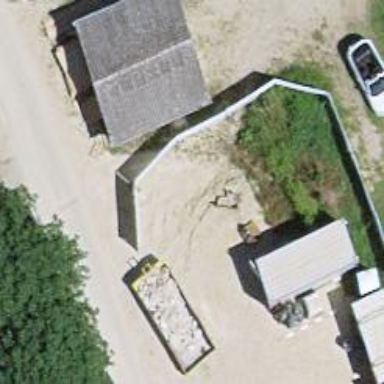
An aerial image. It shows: Garage building.